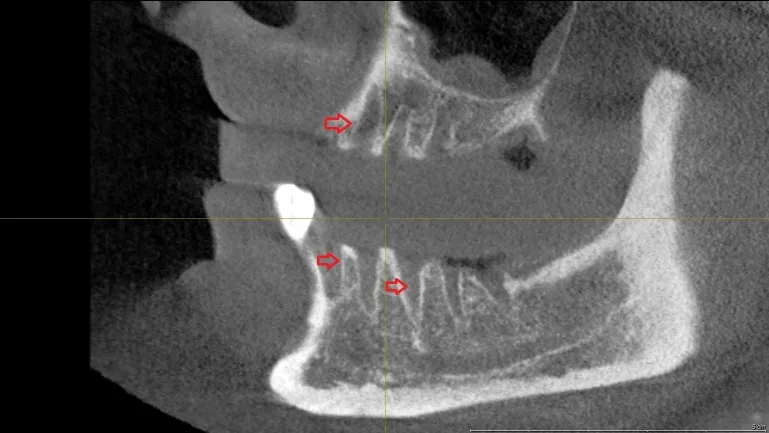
Digital volume tomography (performed in March 2017). Sagittal view shows persistent bony trabecular architecture without bony lysis, indicating classical radiologic signs of persistent dry alveolar sockets. Arrows indicate the unremodeled alveolar sockets.
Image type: radiology (ct)